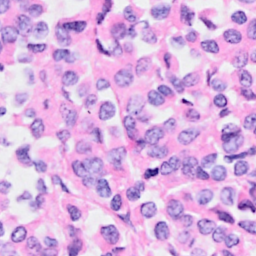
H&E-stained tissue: Breast